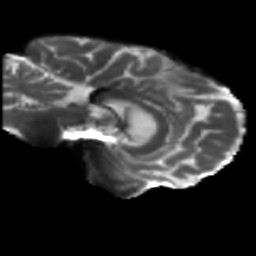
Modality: T2w
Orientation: sagittal
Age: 68
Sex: female
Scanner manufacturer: siemens
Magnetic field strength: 3 T
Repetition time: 5.25 s
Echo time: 0.08 s